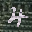
Label: 4